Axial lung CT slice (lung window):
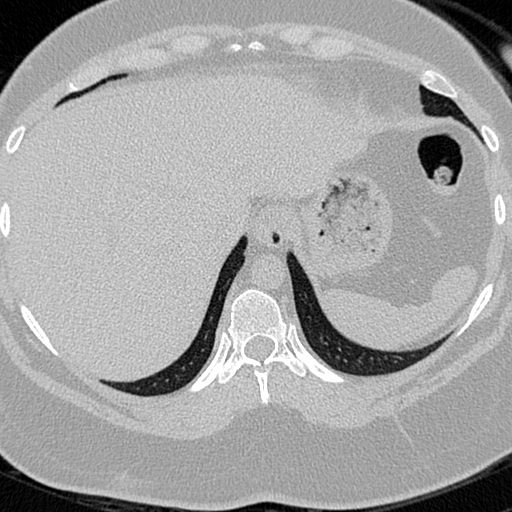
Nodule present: no